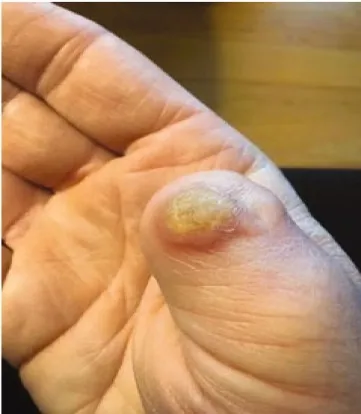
(a,b) Images taken two weeks apart showing aggressive re-occurrence of the lesion after the second surgery in April of 2018.
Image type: medical_photograph (other_medical_photograph)